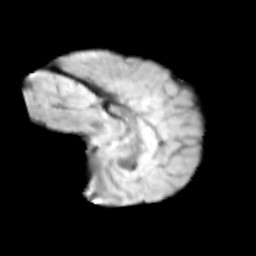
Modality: T2w
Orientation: sagittal
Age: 13
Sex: male
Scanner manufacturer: siemens
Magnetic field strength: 3 T
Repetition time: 3.8 s
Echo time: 0.07 s